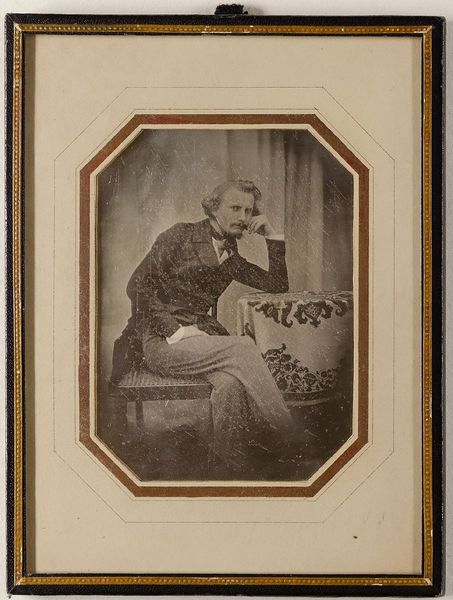
Titel: Christian Förster (1825-1902), Holzschnittzeichner der Zeitung &#x2019;Reform&#x2019; in Hamburg (1825-1902), um 1847
Künstler: Wilhelm Breuning
Standort: Hamburg
Institution: Museum für Kunst und Gewerbe Hamburg
Schlagwörter: portrait, person, maler, foto, fotografie, photographie, photo, lichtbild, daguerreotypie, karikaturist, historische, grafiker, bildwerke, angewandte und bildende kunst, hessische systematik, künstler, porträt, persönlichkeit, porträtfotografie, porträtphotographie